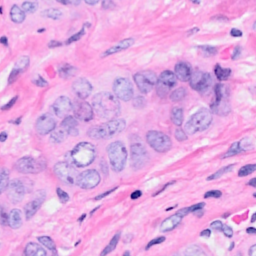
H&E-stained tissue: Breast